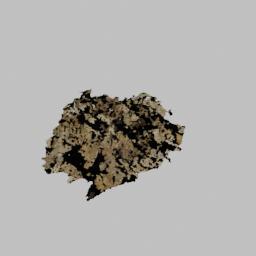
Label: nature